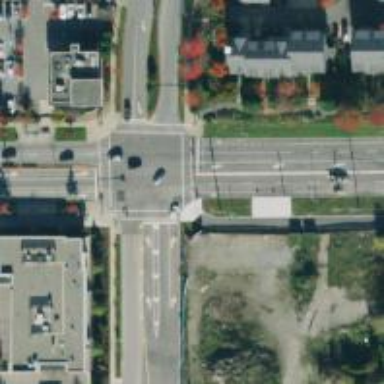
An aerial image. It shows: Asphalt cycleway with line markings at crossing.